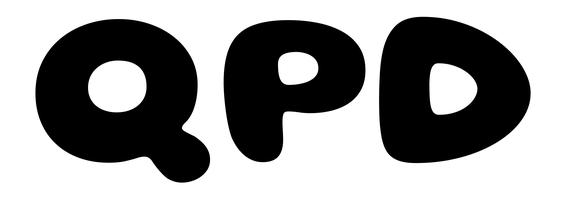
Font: Gluten_Bold